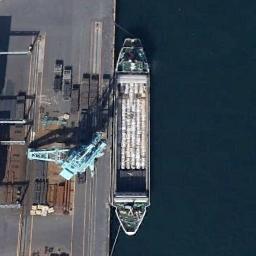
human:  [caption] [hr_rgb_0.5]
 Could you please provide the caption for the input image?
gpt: There is a ship in the blue water on the shore .

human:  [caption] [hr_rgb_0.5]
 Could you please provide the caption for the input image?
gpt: A white and green general cargo ship docked at the dock with many cargoes .

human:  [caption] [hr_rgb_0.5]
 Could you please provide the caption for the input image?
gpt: The cargo ship is docked at the cargo terminal and the water is deep blue .

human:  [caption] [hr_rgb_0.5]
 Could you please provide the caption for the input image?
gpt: There are many containers on the ship .

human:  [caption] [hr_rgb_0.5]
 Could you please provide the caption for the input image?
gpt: The ship is at the harbor with some containers .